Question: I have this table 'pageview'
'''
id | visitor | id_realestate | time
-----------------------------------------------
'''
I want the record to be inserted if only the last 'time' is 30 mins old at least for that particular 'id_realestate' which has been checked by that particular 'visitor'
## update
to make it clearer. If I have this data ready to be inserted in the table
'''
visitor:"axax"
id_realestate:120
time:NOW()
'''
these value should be inserted if only the last record with these values 'visitor:"axax"' & 'id_realestate:120' is older than 30 minutes (by checking the field 'time' for the last record of the two values I mentioned and compare it with 'NOW()' if the difference is greater than 30 minutes. if so then the data should be inserted)
## update
I have this these data now. as you can see the time field contains a value from yesterday so any new data should be inserted:

I used this query as suggested by but nothing happened ( no new record added/ no errors)
'''
$query='insert into pageview
select "q17872745t", 150, now()
from pageview a
where id_realestate=150 and DATE_ADD(now(),INTERVAL -30 MINUTE) > (
select max(time) from pageview b where a.id_realestate=b.id_realestate AND a.visitor=b.visitor
)';
'''
## update
I modified the query to the following and it's working 'time'. so if I have two records with same 'visitor' and 'id_realestate' it will compare with these two records if the 'time' in both is 30 minutes old then it inserts 2 identical records whereas it should insert one record.
'''
$query='insert into pageview (visitor,id_realestate,time)
select "q17872745t", 150, now()
from pageview a
where id_realestate=150 and DATE_ADD(now(),INTERVAL -30 MINUTE) > (
select max(time) from pageview b where a.id_realestate=b.id_realestate AND a.visitor=b.visitor
)';
'''
## update: [solved]
I added 'LIMIT 1' at the end of the above query, now it's working as it should. here is the final query:
'''
$query='insert into pageview (visitor,id_realestate,time)
select "q17872745t", 150, now()
from pageview a
where id_realestate=150 and DATE_ADD(now(),INTERVAL -30 MINUTE) > (
select max(time) from pageview b where a.id_realestate=b.id_realestate AND a.visitor=b.visitor
) LIMIT 1';
'''
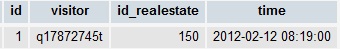
Answer: Not a very clear question but you can use a query like this: ()
'''
insert into pageview
select 15, 'A VISITOR', 10, now()
from pageview a
where id_realestate=10 and DATE_ADD(now(),INTERVAL -30 MINUTE) > (
select max(news_release) from pageview b where a.id_realestate=b.id_realestate
);
'''